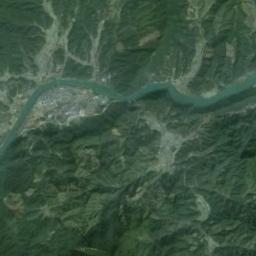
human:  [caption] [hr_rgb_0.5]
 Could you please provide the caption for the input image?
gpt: There are many trees around the river .

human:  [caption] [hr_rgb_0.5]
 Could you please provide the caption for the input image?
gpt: The green river goes through the mountainous area covered with vegetation .

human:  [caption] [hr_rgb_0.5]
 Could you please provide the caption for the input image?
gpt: The river goes through mountains with green plants .

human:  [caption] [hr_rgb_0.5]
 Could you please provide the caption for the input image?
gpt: A winding, Light green river, With green mountains and bustling cities on both sides .

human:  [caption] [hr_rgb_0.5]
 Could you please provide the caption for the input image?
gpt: There are green forests and meadows around the river .